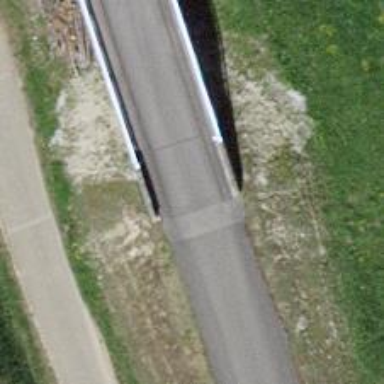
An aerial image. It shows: Track road with grade1 bridge.